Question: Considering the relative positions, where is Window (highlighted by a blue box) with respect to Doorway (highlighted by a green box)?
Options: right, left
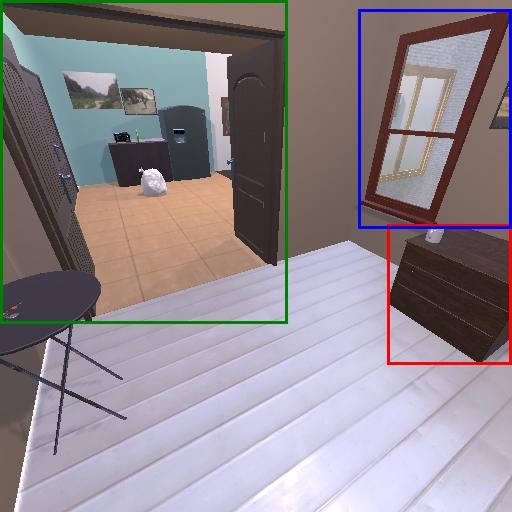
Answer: right